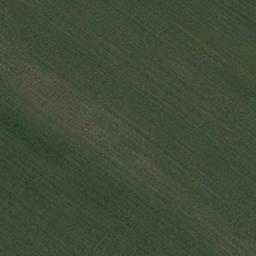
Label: meadow